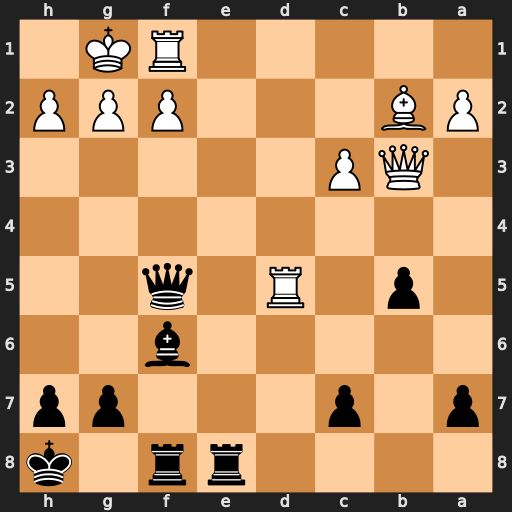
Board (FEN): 4rr1k/p1p3pp/5b2/1p1R1q2/8/1QP5/PB3PPP/5RK1
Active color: b
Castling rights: -
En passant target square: -
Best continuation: Qxf2+ Rxf2 Re1+ Rf1 Bd4+ Kh1 Rexf1#